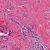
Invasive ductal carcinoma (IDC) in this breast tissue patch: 0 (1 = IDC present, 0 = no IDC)